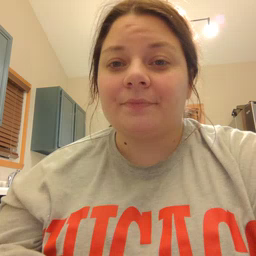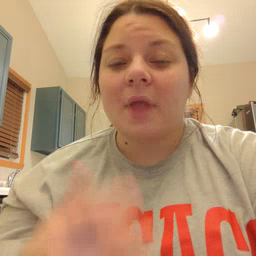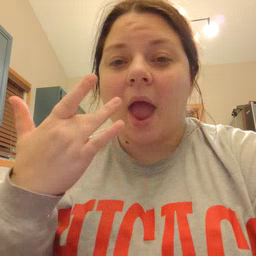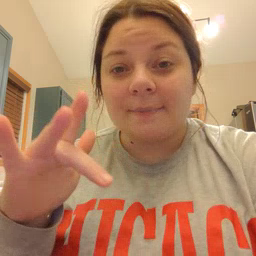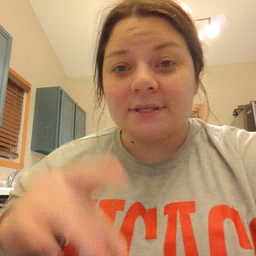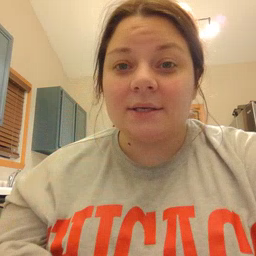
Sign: empty